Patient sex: F
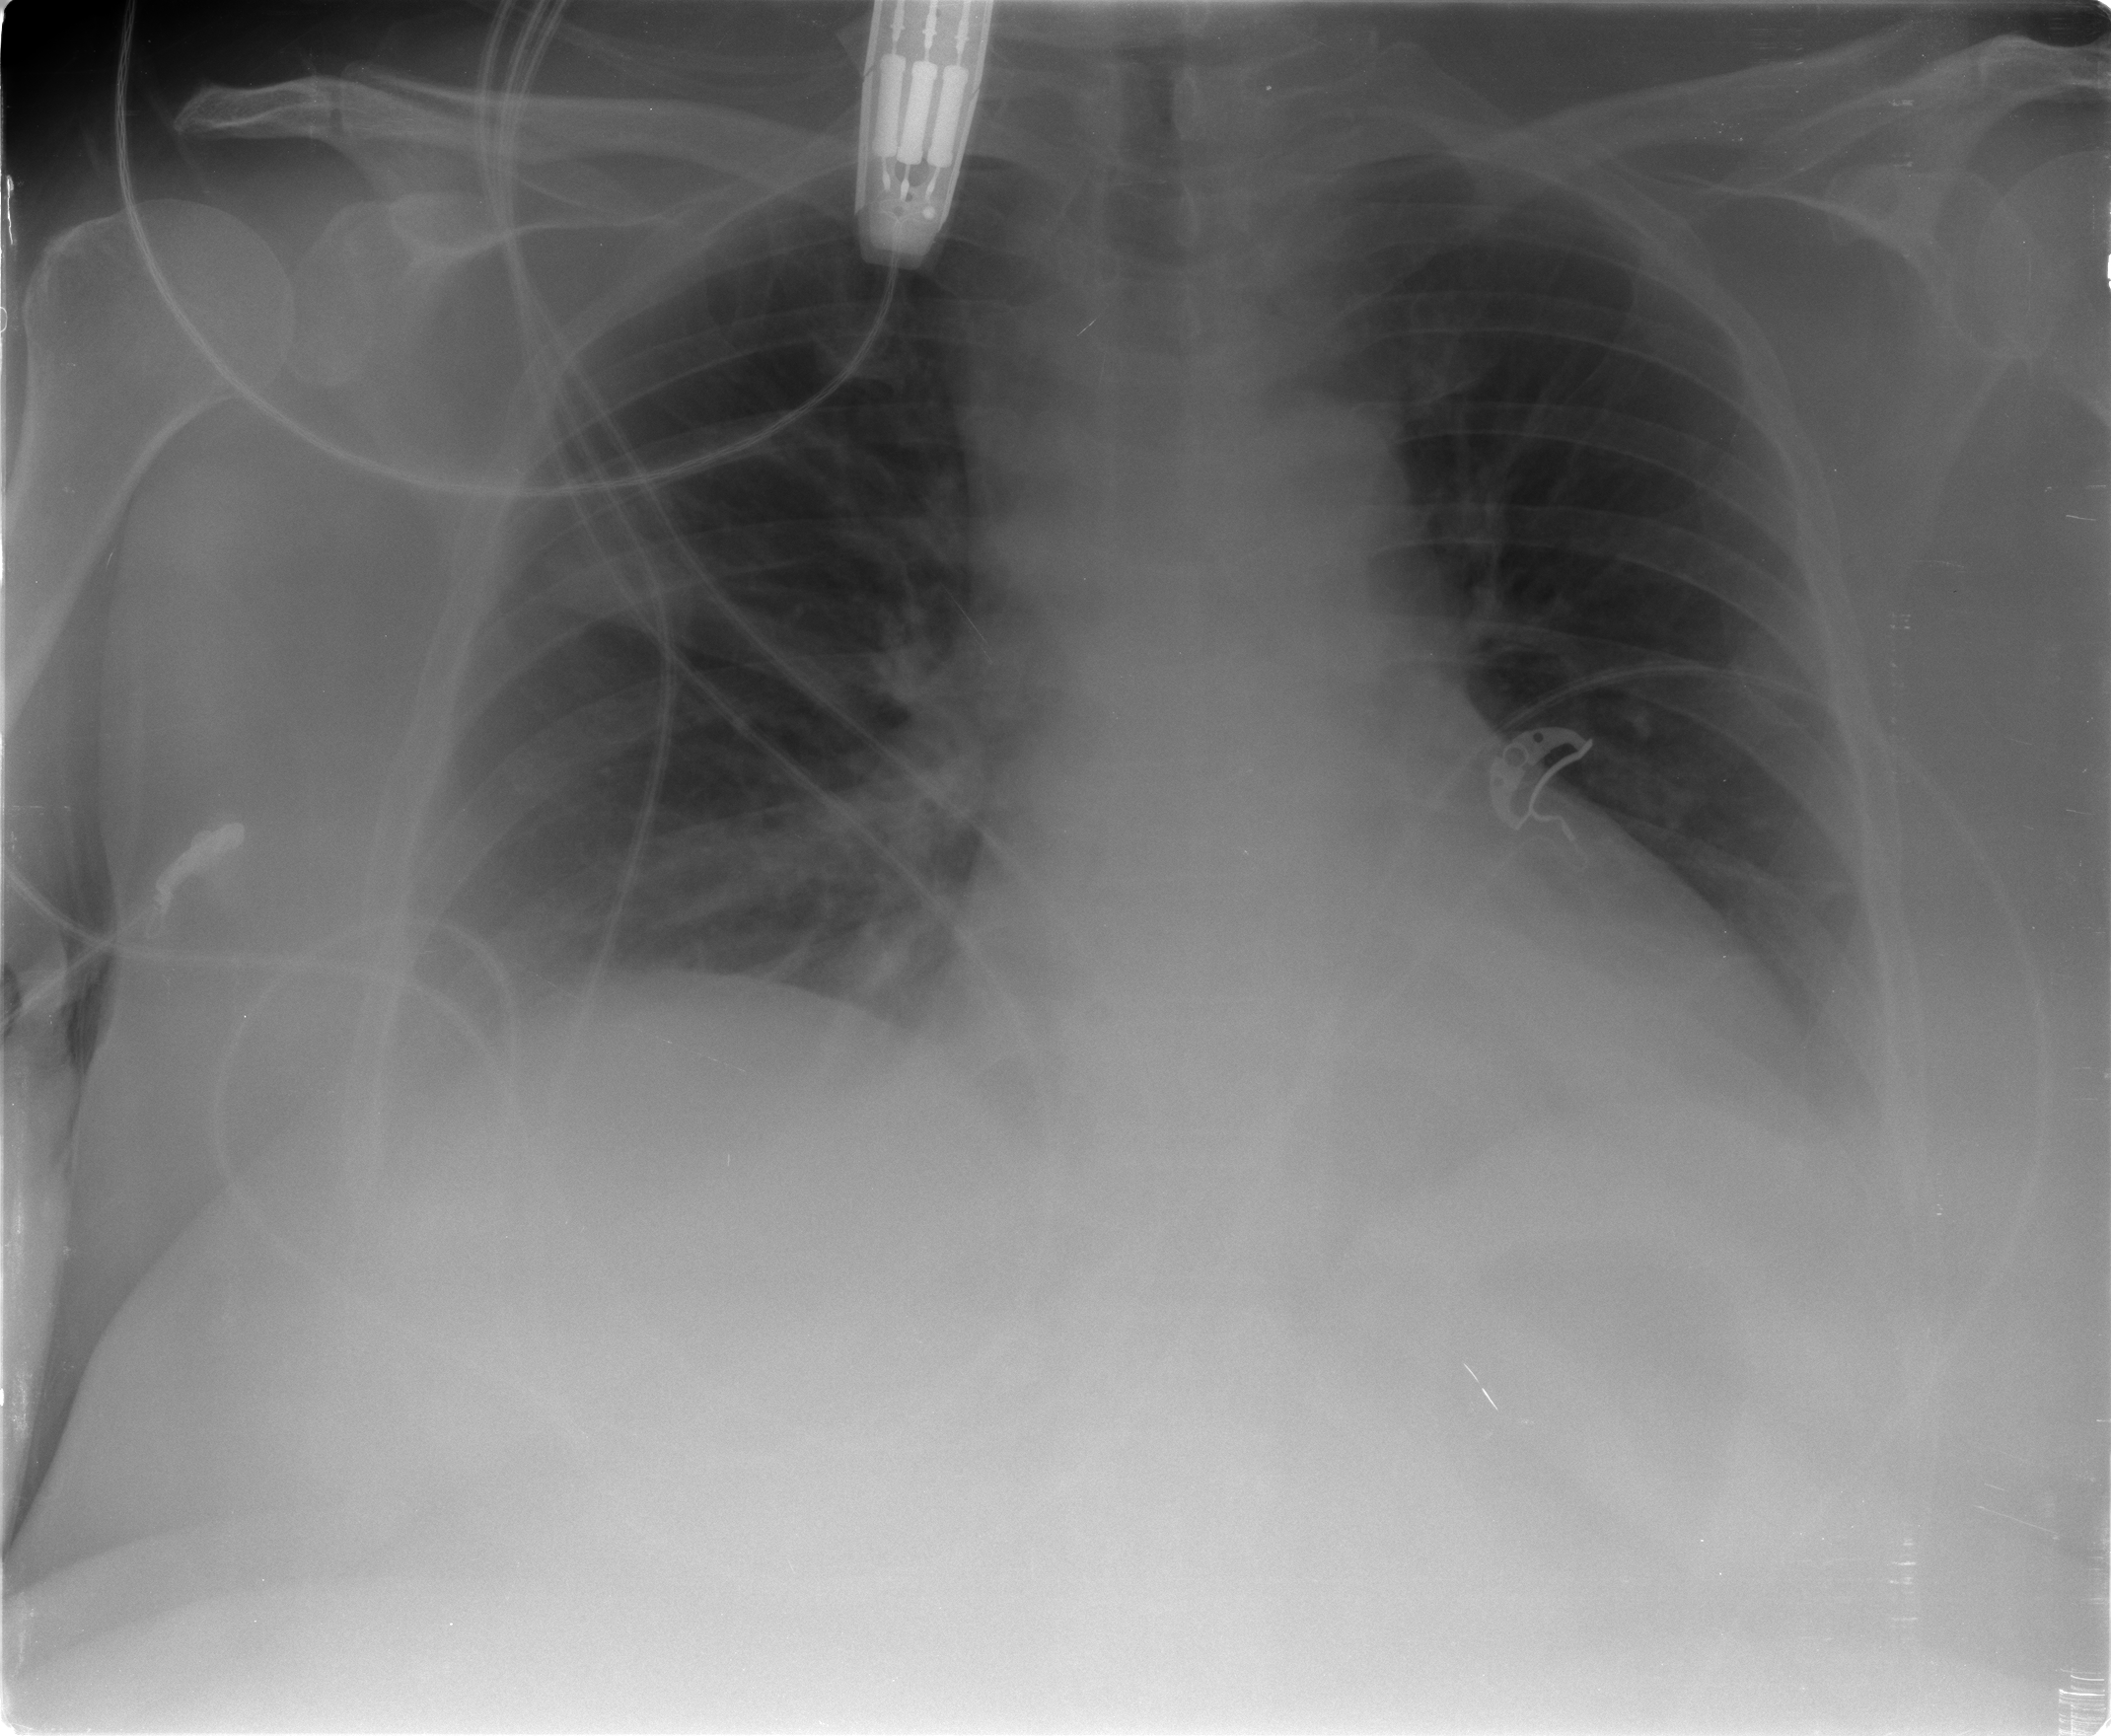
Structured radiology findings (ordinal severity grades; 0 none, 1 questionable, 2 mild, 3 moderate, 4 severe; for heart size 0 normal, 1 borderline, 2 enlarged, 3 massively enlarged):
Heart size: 1
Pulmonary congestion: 0
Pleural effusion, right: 1
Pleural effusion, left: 2
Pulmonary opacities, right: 1
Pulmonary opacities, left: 0
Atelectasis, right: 2
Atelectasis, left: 2